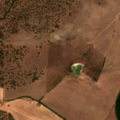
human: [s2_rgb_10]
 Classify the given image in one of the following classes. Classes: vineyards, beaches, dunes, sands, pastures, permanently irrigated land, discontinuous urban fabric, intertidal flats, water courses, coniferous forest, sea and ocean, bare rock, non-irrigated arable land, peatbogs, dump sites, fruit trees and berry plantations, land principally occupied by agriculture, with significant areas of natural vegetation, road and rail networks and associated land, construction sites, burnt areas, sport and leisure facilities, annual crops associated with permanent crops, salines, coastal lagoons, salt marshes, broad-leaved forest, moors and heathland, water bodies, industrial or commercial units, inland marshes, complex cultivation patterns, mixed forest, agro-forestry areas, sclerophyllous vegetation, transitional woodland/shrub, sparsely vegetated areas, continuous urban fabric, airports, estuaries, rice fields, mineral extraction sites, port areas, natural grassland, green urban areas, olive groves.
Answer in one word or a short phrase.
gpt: non-irrigated arable land, permanently irrigated land, agro-forestry areas